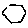
Label: hexagon